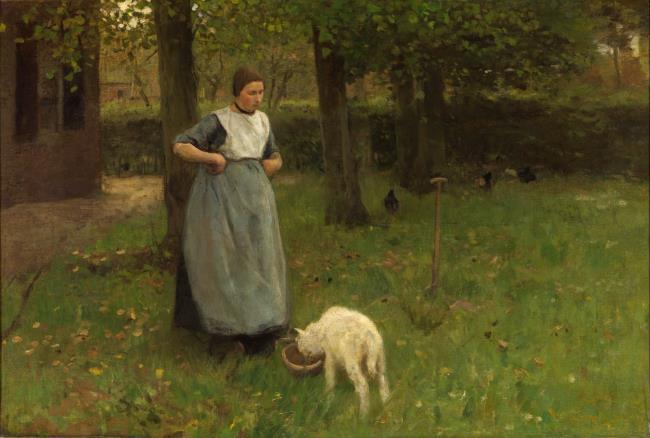
Title: Woman from Laren with lamb
Artist: Anton Mauve
Earliest date: 1880
Latest date: 1885
Genre: painting
Iconography: cattle
Keywords: genre, woman, lamb, feeding, grass, tree, shovel, hands on the hip